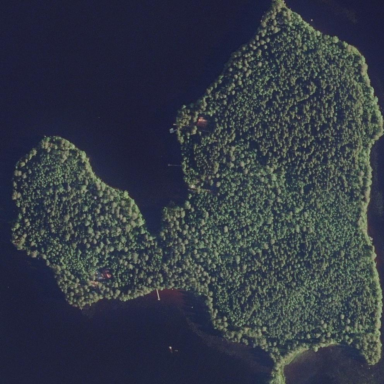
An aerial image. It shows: Islet.